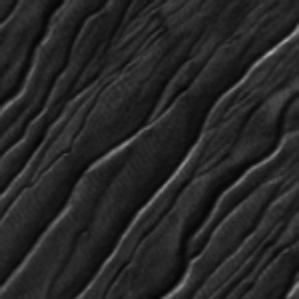
Label: frost